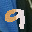
Label: 9